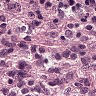
Metastatic tissue present: no